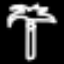
Label: palm tree